Question: I'm using 'Microsoft.Win32.OpenFileDialog' in my WPF application for selecting file:
'''
var dlg = new Microsoft.Win32.OpenFileDialog
{
Title = "Select configuration",
DefaultExt = ".xml",
Filter = "XML-file (.xml)|*.xml",
CheckFileExists = true
};
if (dlg.ShowDialog() == true)
{
//...
}
'''
According to <URL> screenshots on Windows 7 dialog must have modern style, but I'm getting the old one:

Adding manifest like in <URL> question doesn't works. How to get dialogs like in MSDN shown?
First of all, I'm interested in "native" solution, not using third-party components.
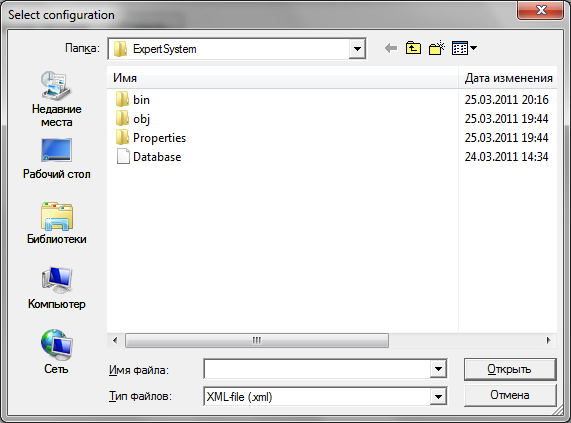
Answer: You will get the correct dialog if you switch your target to the .Net 4.0 full or client profile.
Some of the modern common dialogs are only available in WPF if you use the <URL>, but the new style open dialog is available when you target .Net 4.0.